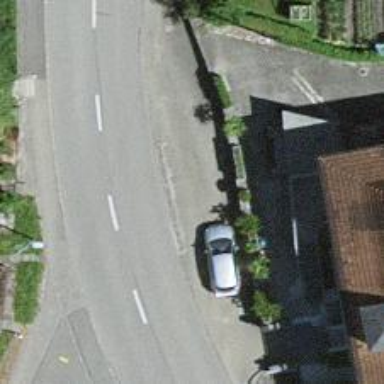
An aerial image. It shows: Bus stop along the road.